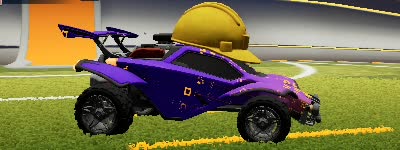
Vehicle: octane